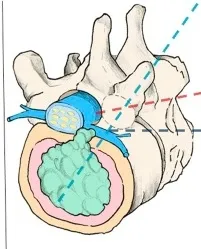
Axial.
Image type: radiology (x_ray)